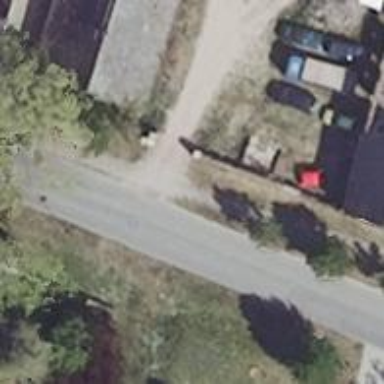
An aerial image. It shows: Residential road with asphalt surface.